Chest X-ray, AP view. Patient: 26 years old, sex M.
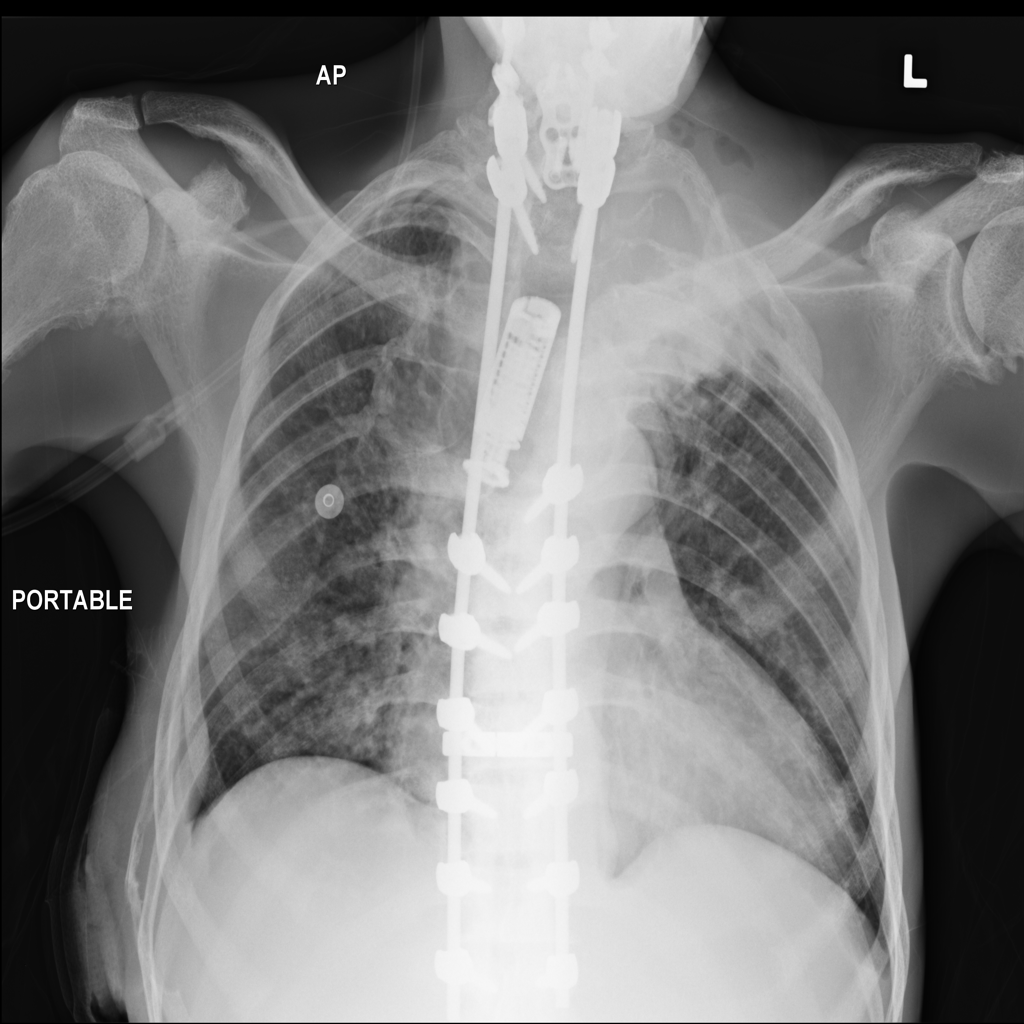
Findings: Consolidation